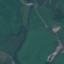
Land use / land cover class: Pasture